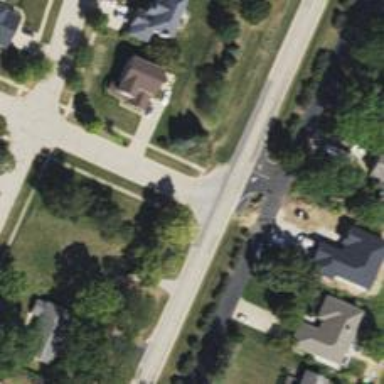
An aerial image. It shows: Unmarked road crossing.